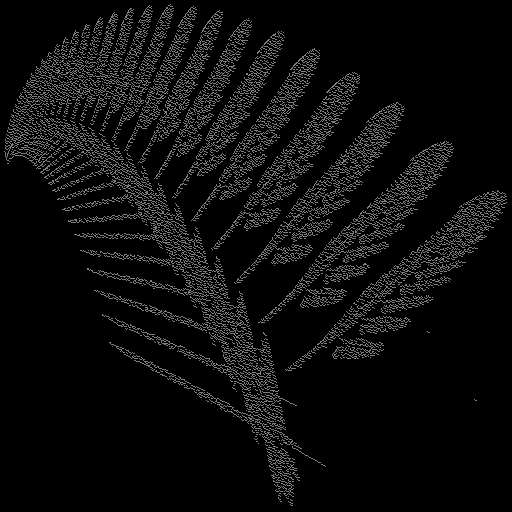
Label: newyorkfern